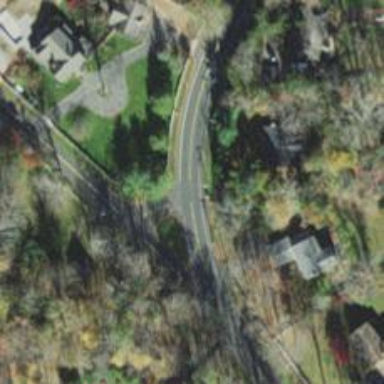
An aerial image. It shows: Residential road.